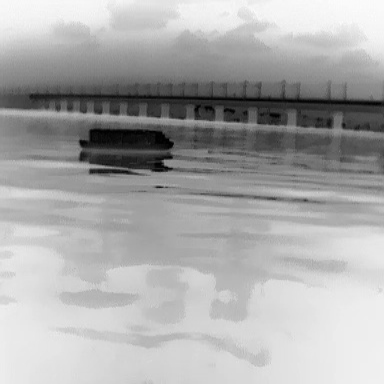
There is a fishing_boat in the infrared image.